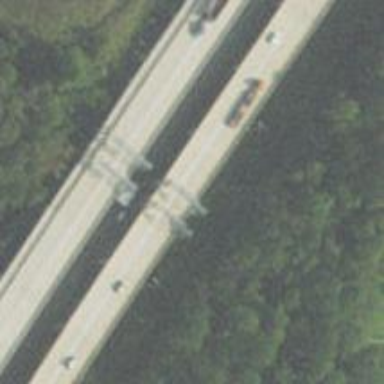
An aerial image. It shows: Toll gantry on the road.